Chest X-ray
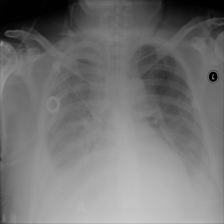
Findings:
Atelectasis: negative
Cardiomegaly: negative
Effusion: negative
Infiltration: negative
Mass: negative
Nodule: negative
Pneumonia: negative
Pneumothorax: positive
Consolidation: negative
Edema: negative
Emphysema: negative
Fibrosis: negative
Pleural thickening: negative
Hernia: negative